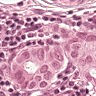
Metastatic tissue present: yes